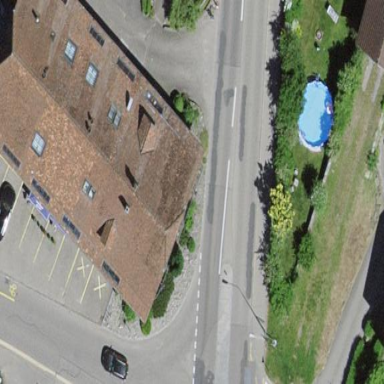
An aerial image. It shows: Restaurant building.